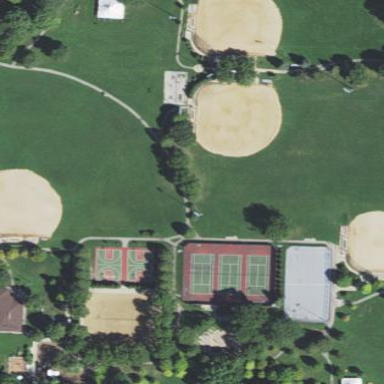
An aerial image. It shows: Baseball pitch for leisure land.